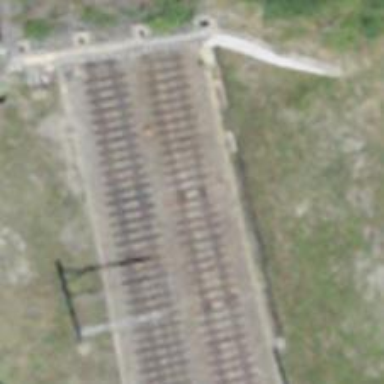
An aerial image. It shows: Railway switch with the turnout on the right side.